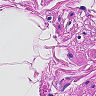
Metastatic tissue present: no